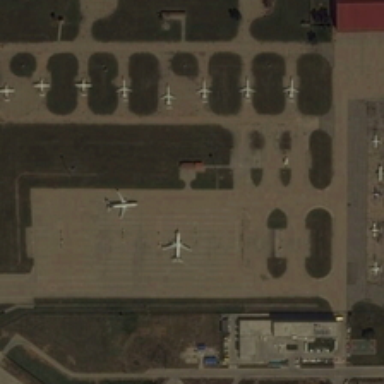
Some planes in different sizes are parked in an airport .